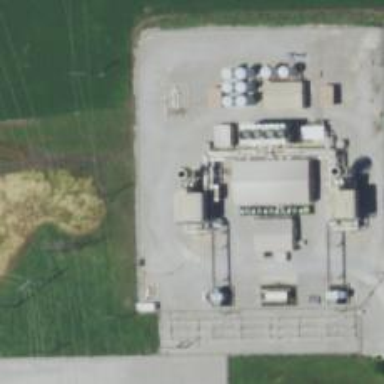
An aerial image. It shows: Gas turbine generator powered by gas.